Field crop: maize
Growth stage: 1
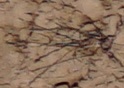
Species: lolium